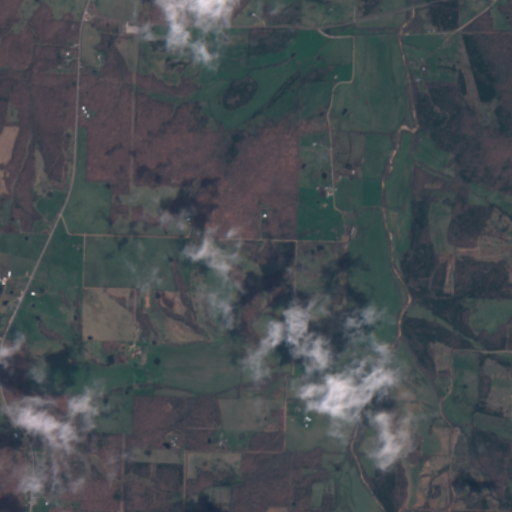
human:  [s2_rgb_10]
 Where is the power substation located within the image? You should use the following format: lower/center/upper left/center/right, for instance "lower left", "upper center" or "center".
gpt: The power substation is located in the upper left of the image.
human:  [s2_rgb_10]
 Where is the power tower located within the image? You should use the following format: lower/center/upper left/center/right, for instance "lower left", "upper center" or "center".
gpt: The power tower is located in the left of the image.
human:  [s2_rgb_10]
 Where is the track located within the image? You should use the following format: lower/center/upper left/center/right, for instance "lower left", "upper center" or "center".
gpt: There is no track in the image.